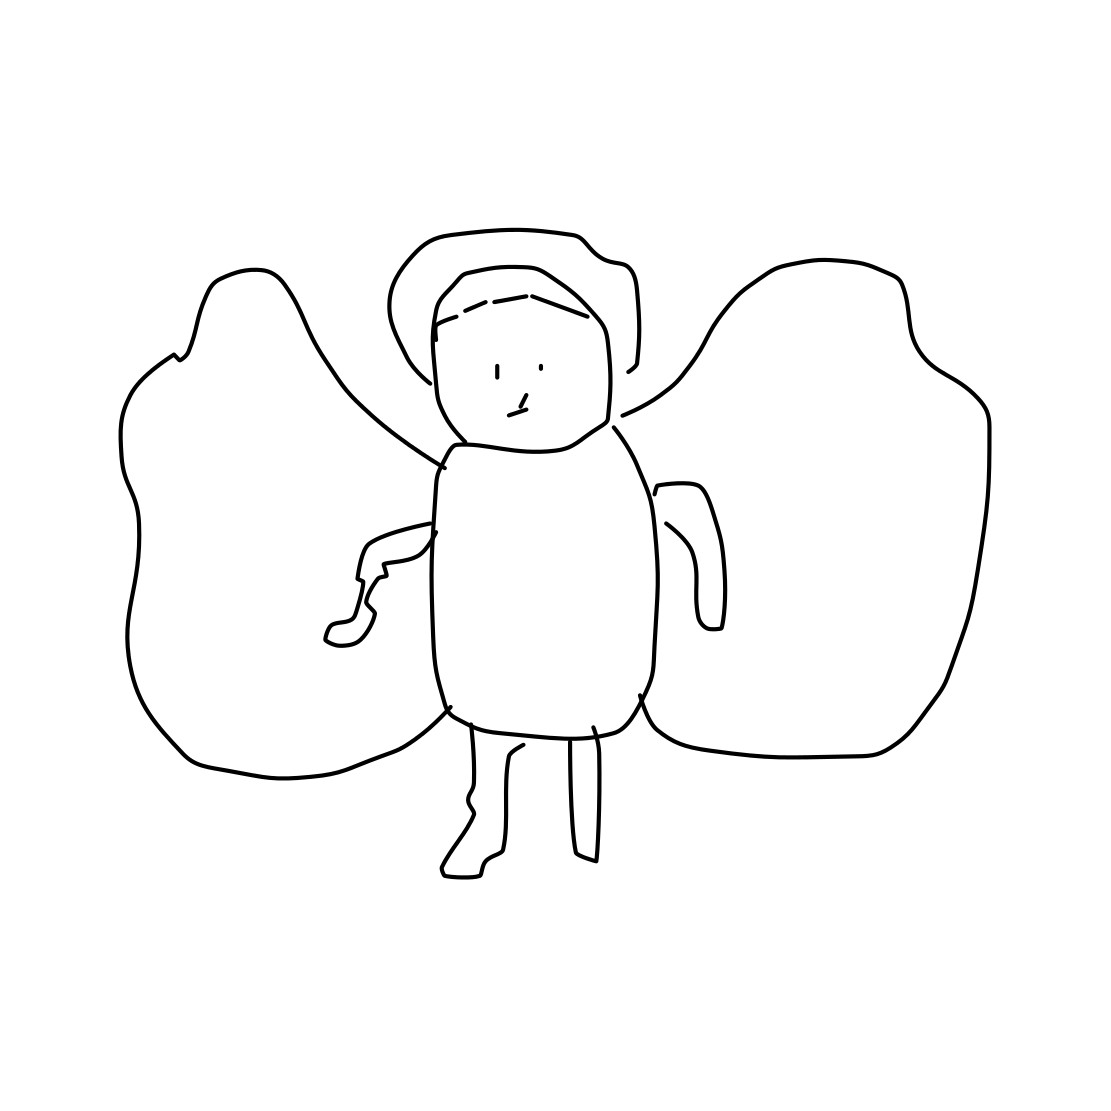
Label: angel